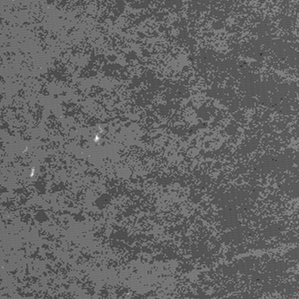
Label: frost